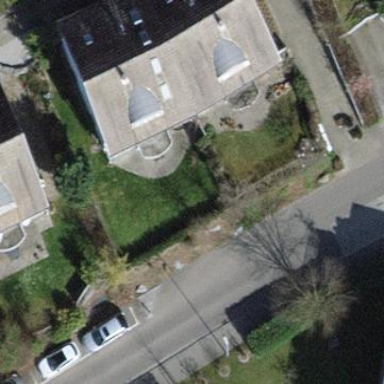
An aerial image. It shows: Semidetached house.